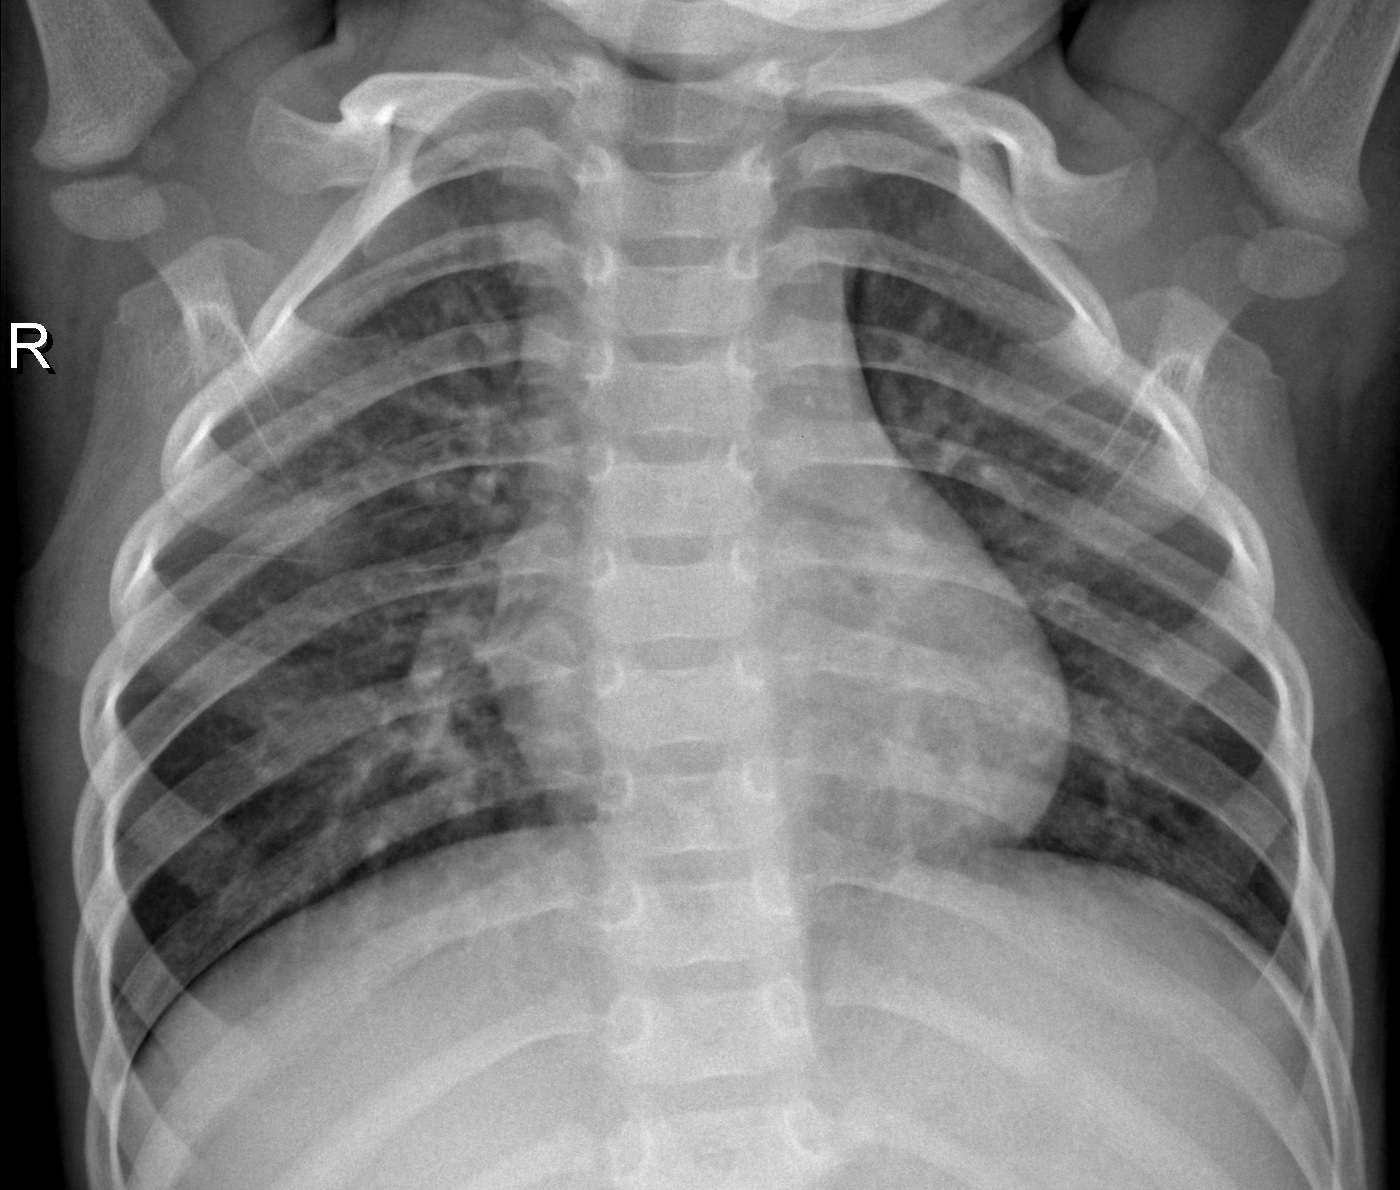
Diagnosis: NORMAL